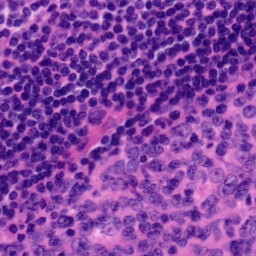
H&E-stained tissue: Tonsil